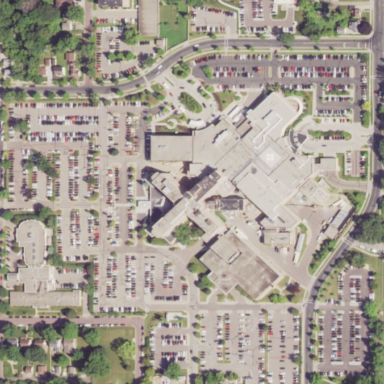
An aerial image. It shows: Healthcare facility identified as hospital.